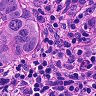
Metastatic tissue present: yes